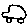
Label: car